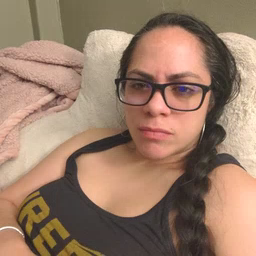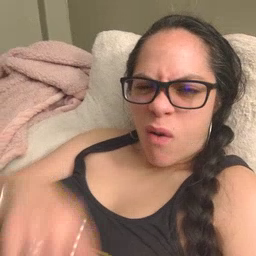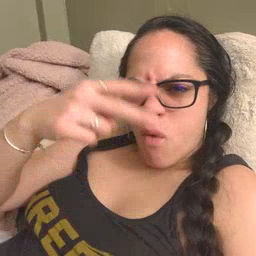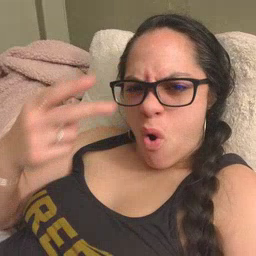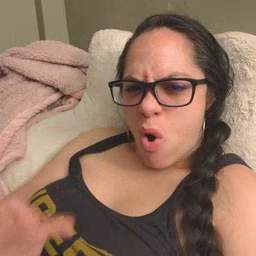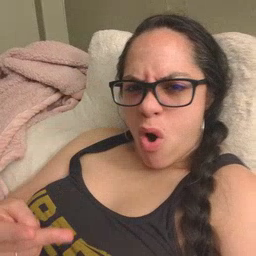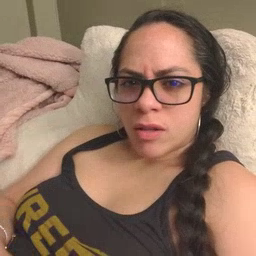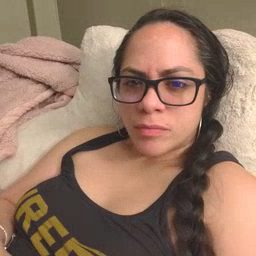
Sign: fall